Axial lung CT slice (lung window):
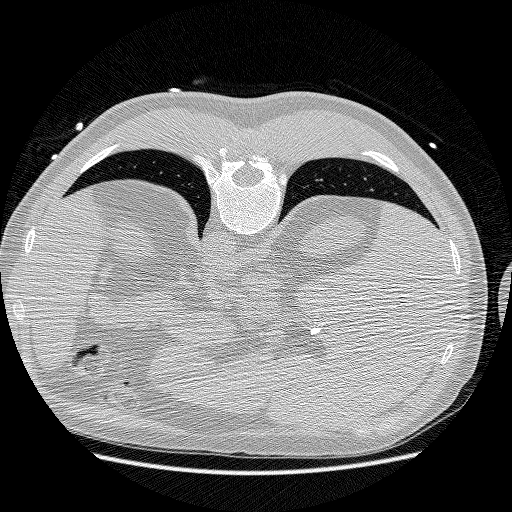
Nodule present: no